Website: lowes
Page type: billing-address
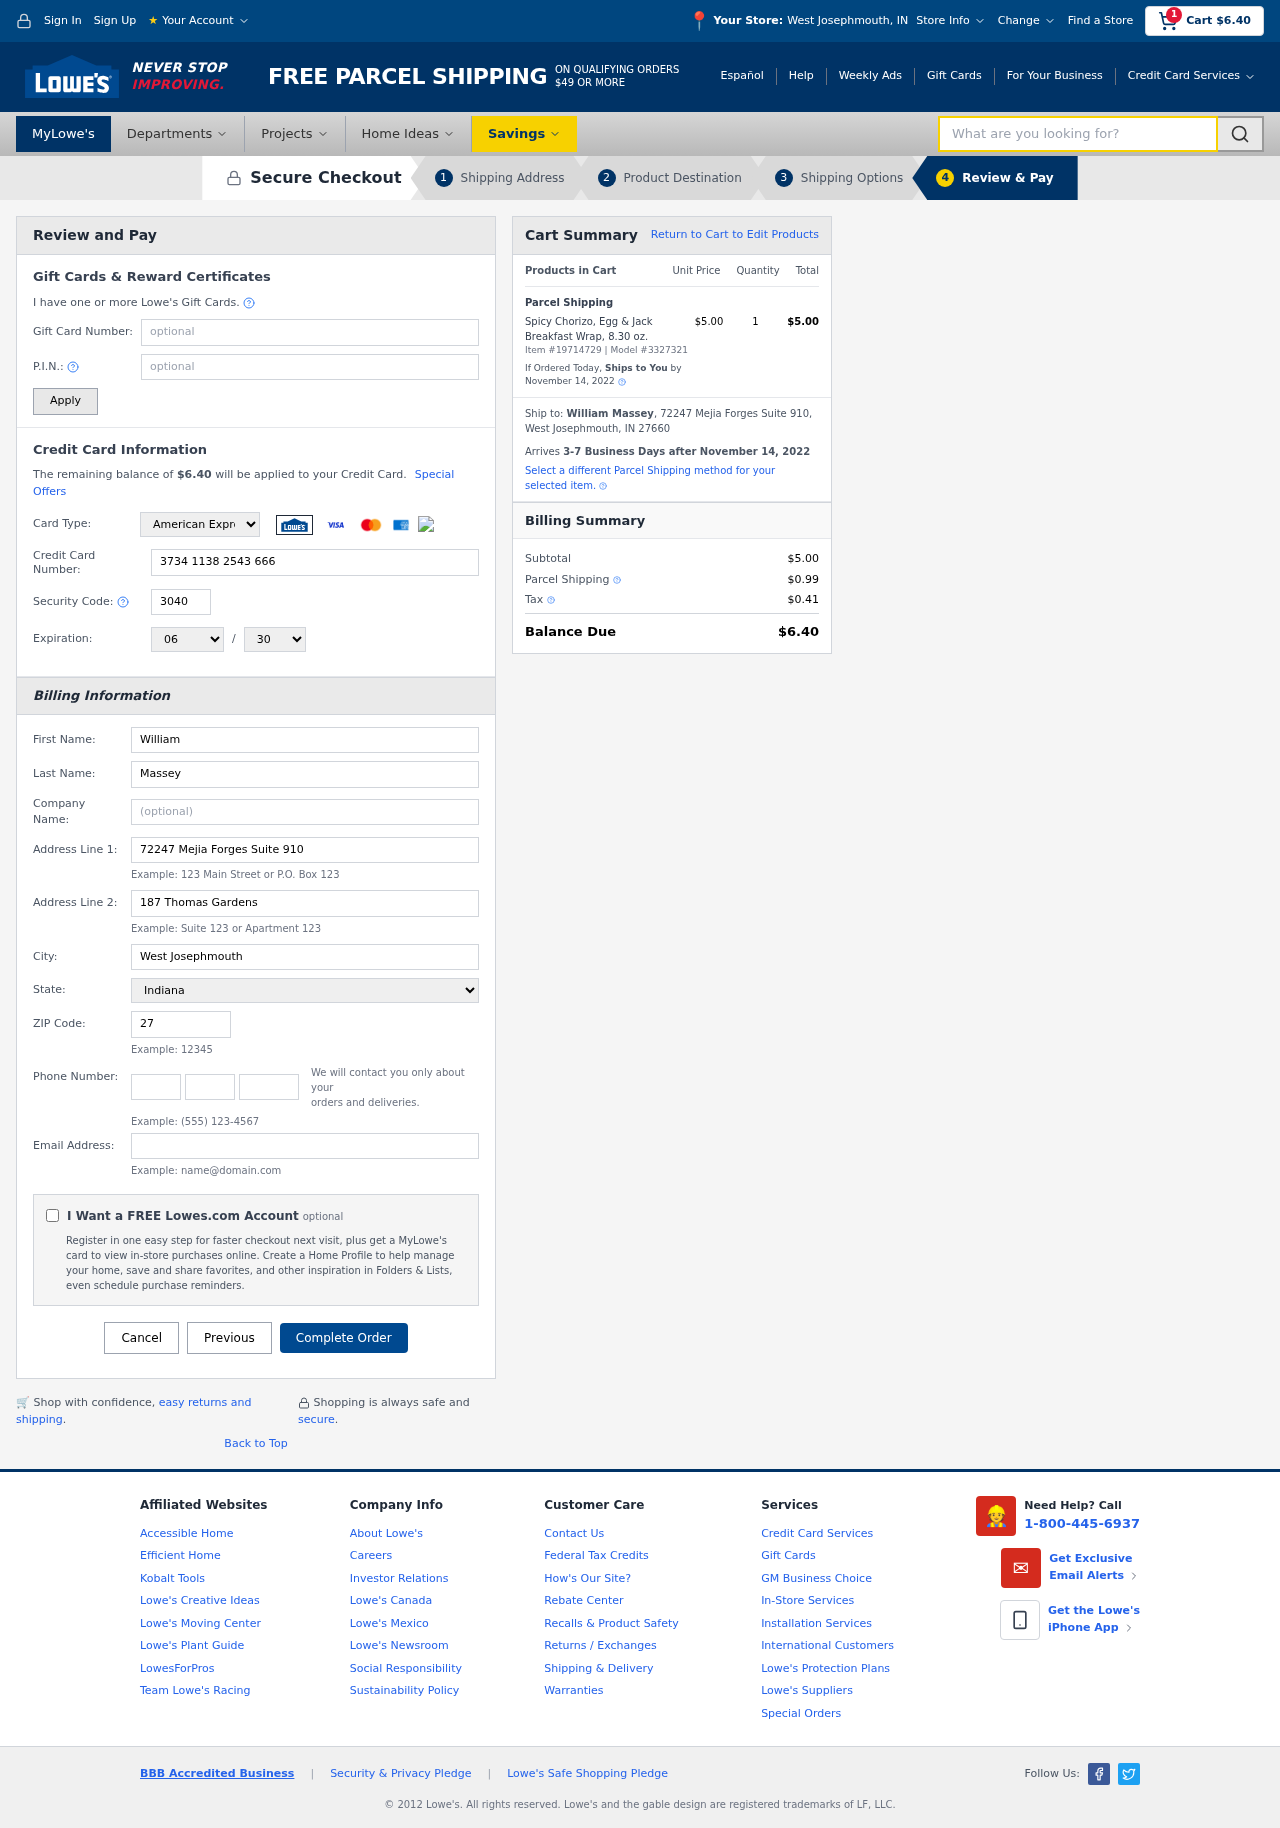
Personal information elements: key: PII_CARD_CVV
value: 3040
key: PII_CARD_EXPIRY_MONTH
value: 06
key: PII_CARD_EXPIRY_YEAR
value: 30
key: PII_CARD_NUMBER
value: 3734 1138 2543 666
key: PII_CARD_TYPE
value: American Express
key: PII_CITY
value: West Josephmouth
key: PII_CITY_STATE
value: West Josephmouth, IN
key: PII_EMAIL
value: william_massey@yahoo.com
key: PII_FIRSTNAME
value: William
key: PII_FULLNAME
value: William Massey
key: PII_LASTNAME
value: Massey
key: PII_PHONE_AREA
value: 753
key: PII_PHONE_PREFIX
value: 309
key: PII_PHONE_SUFFIX
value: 6545
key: PII_POSTCODE
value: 27660
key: PII_STATE
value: Indiana
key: PII_STREET
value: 72247 Mejia Forges Suite 910
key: PII_STREET2
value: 187 Thomas Gardens
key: PII_CITY_STATE_ZIP
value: West Josephmouth, IN 27660
Product elements: key: PRODUCT1_NAME
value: Spicy Chorizo, Egg & Jack Breakfast Wrap, 8.30 oz.
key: PRODUCT1_PRICE
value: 5
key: PRODUCT1_QUANTITY
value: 1
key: PRODUCT_ITEM_NUMBER
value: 19714729
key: PRODUCT_MODEL_NUMBER
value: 3327321
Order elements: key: ORDER_SUBTOTAL
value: $6.40
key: ORDER_TOTAL
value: $6.40
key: ORDER_SHIPPING_DATE
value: November 14, 2022
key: ORDER_SUBTOTAL
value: $5.00
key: ORDER_DELIVERY_DATE
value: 3-7 Business Days after November 14, 2022
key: ORDER_SHIPPING_DATE2
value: November 14, 2022
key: ORDER_SUBTOTAL2
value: $5.00
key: ORDER_SHIPPING_COST
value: $0.99
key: ORDER_TAX
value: $0.41
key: ORDER_TOTAL2
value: $6.40
Search elements: key: HEADER_SEARCH
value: What are you looking for?